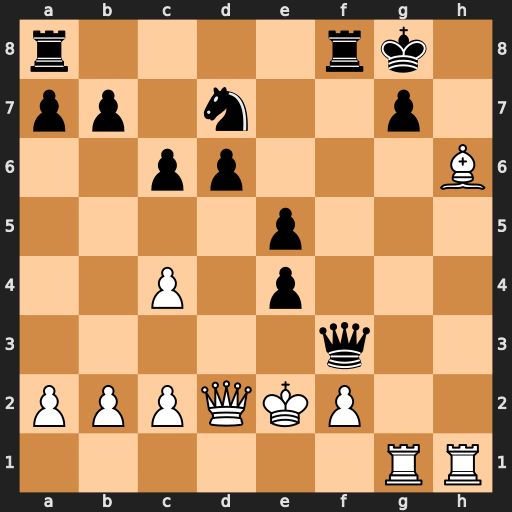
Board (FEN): r4rk1/pp1n2p1/2pp3B/4p3/2P1p3/5q2/PPPQKP2/6RR
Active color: w
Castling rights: -
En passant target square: -
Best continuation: Ke1 Rf7 Bxg7 Qxh1 Rxh1